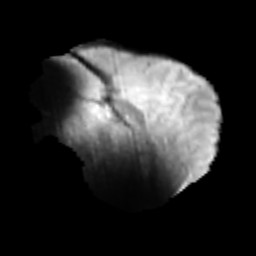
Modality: T2w
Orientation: sagittal
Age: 13
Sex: male
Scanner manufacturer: siemens
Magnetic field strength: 3 T
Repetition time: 3.8 s
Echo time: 0.07 s